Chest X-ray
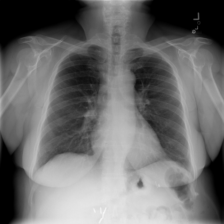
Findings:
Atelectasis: negative
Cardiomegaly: negative
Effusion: negative
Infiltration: negative
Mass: negative
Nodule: negative
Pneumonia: negative
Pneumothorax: negative
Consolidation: negative
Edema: negative
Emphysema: negative
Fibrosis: negative
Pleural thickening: negative
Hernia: negative